Field crop: maize
Growth stage: 2
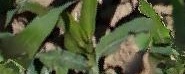
Species: maize